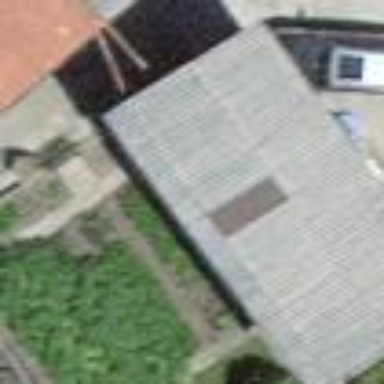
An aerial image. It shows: Rural barn.